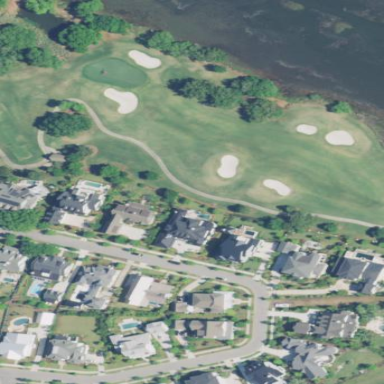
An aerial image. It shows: Area of rough grass used for golf.